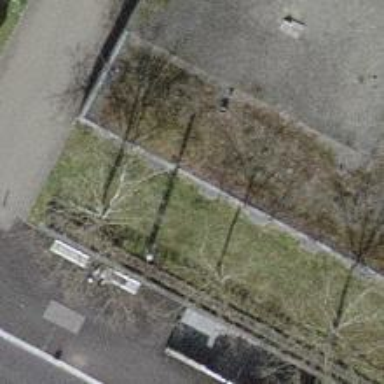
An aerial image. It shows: Brown bench in the vicinity.